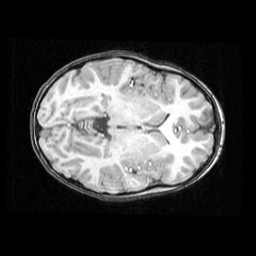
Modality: T1w
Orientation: axial
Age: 13
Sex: female
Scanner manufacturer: ge
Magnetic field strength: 1.5 T
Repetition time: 0.03333 s
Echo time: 0.008 s